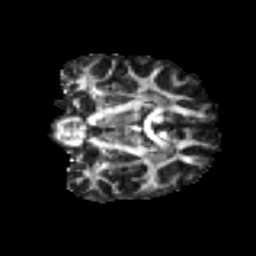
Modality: FA
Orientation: coronal
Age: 31
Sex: female
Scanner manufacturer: ge
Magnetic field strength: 3 T
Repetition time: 7.8 s
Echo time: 0.0606 s